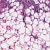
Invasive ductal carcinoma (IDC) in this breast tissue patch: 0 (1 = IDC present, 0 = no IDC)